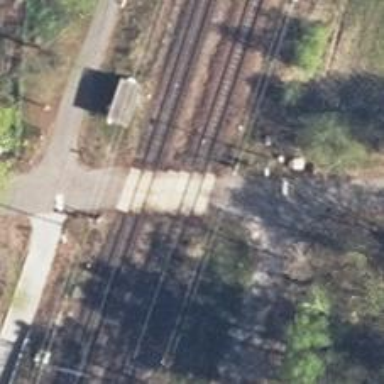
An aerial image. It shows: Level crossing along the railway.